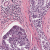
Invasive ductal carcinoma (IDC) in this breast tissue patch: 0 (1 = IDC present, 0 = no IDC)